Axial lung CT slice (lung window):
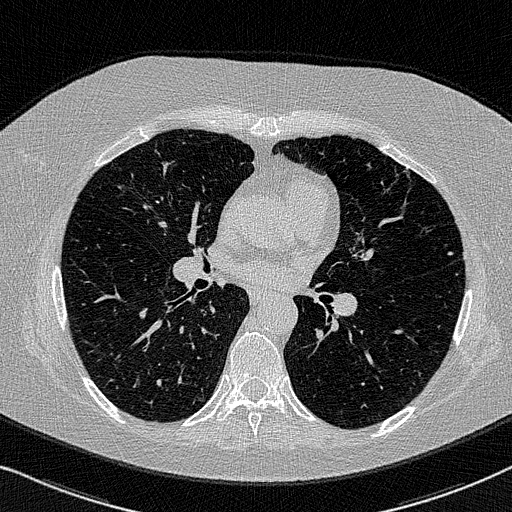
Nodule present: no